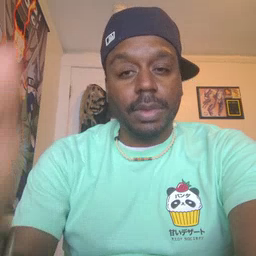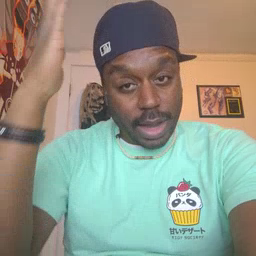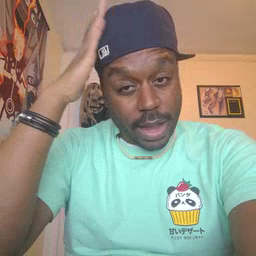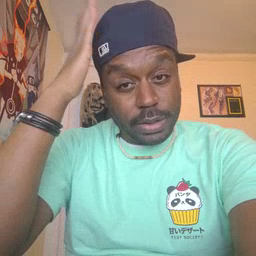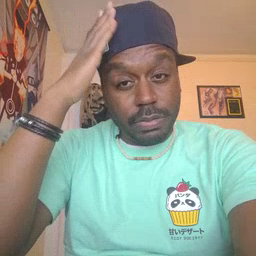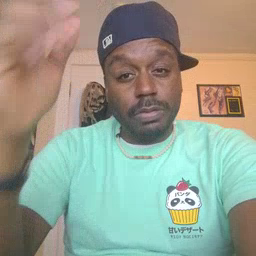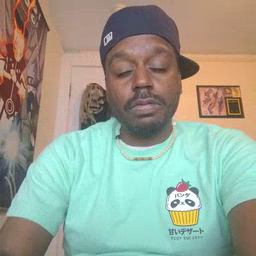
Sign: hat